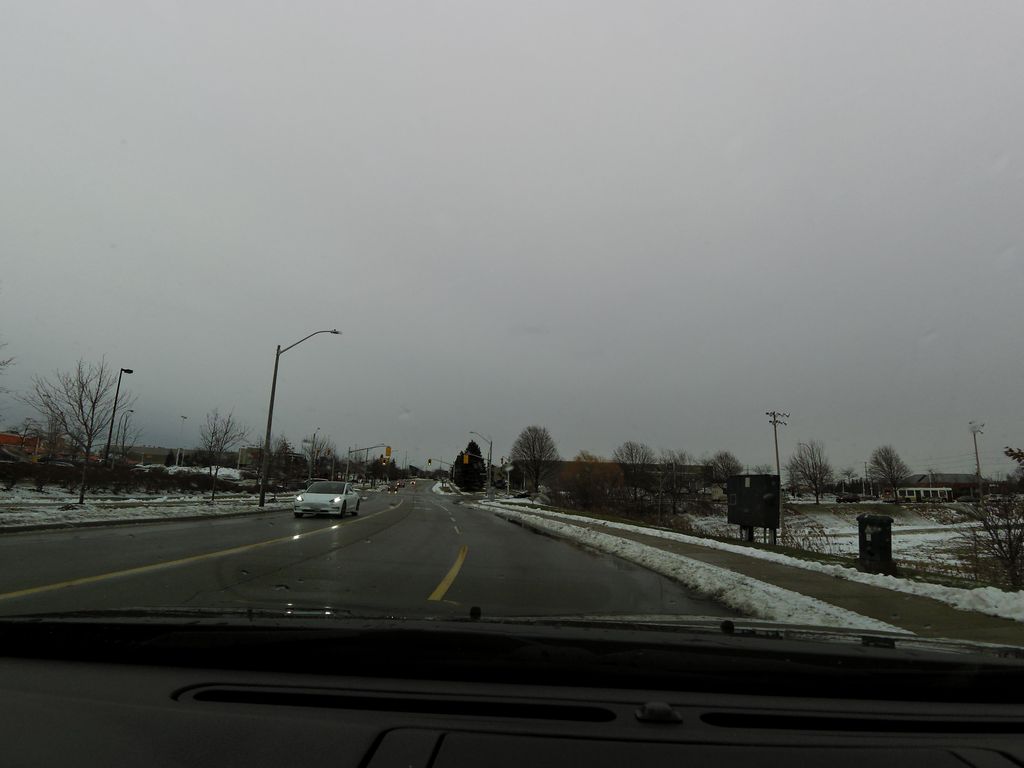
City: hamilton